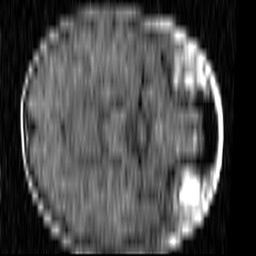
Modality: T1w
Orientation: axial
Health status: ill
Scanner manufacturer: siemens
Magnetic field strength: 1.5 T
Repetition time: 0.4 s
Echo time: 0.014 s